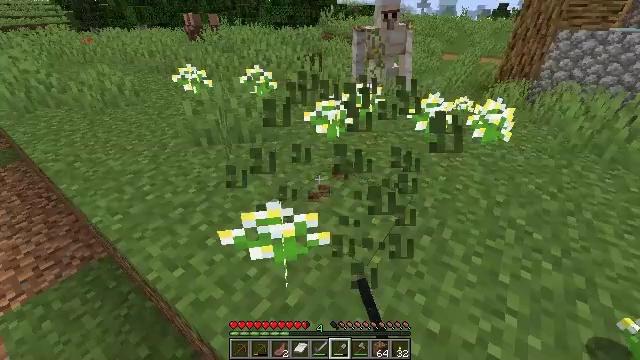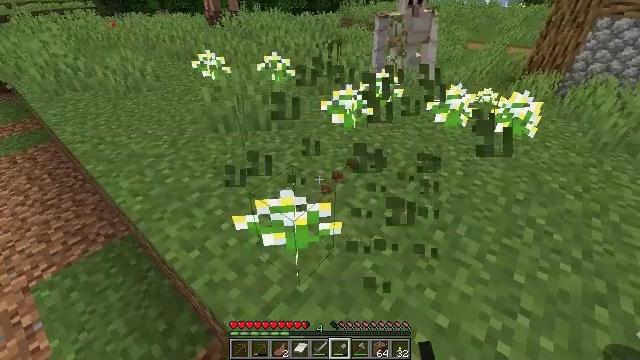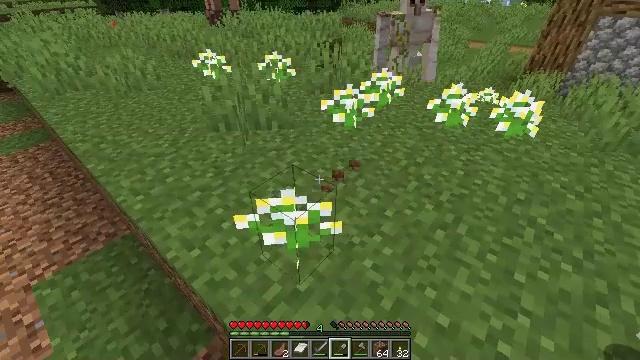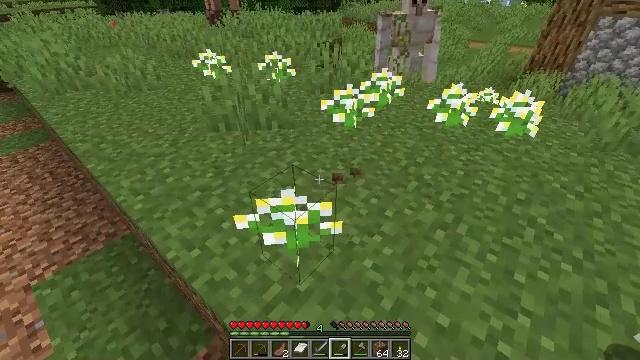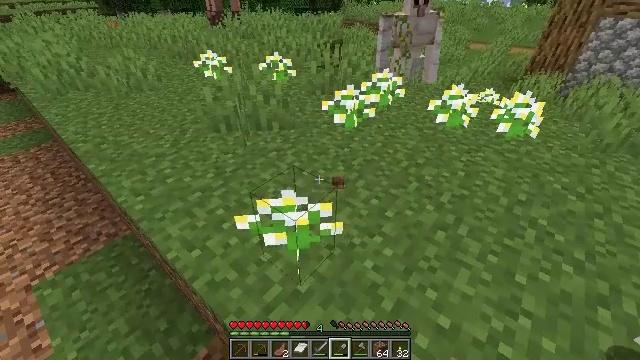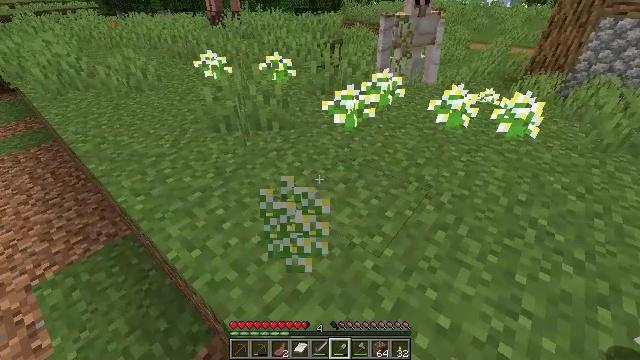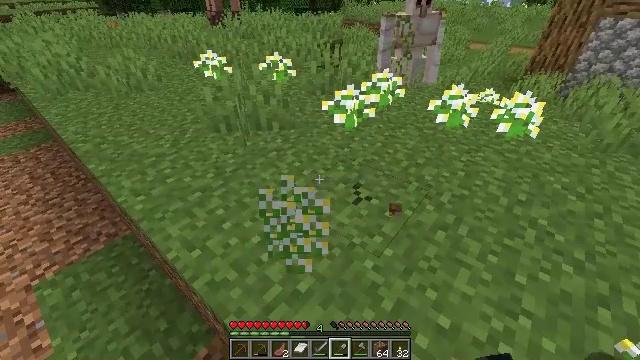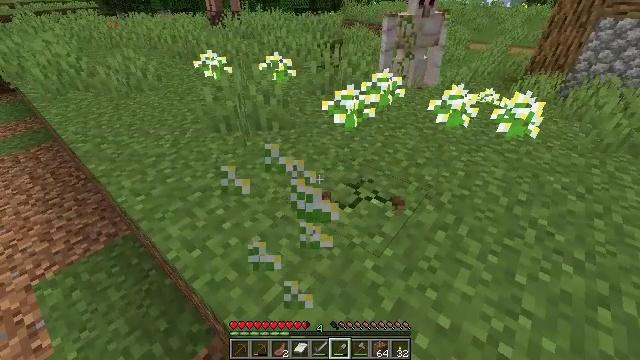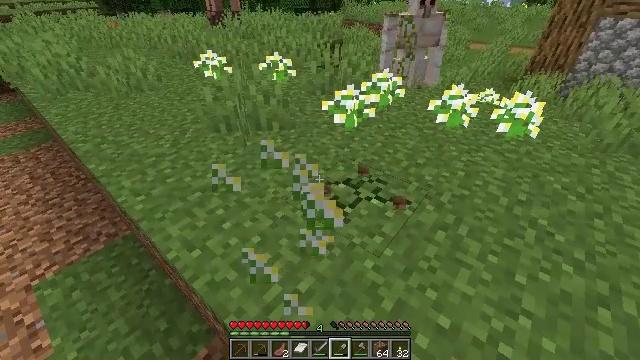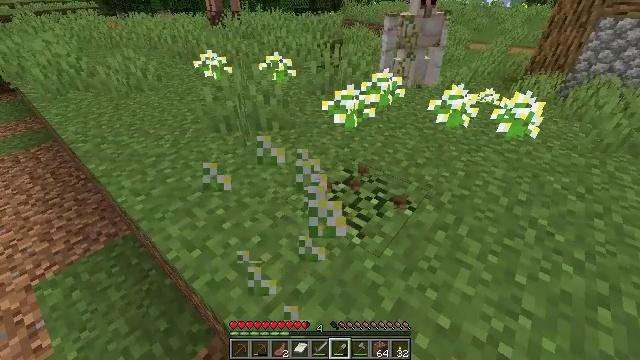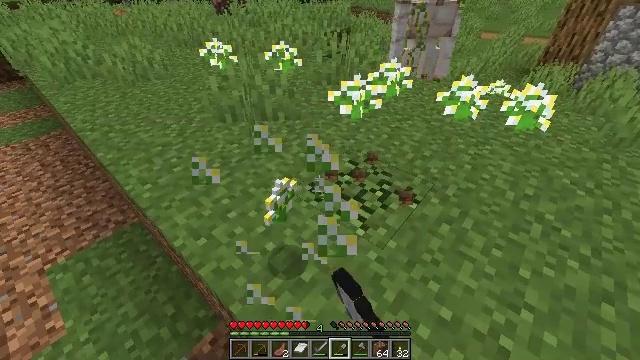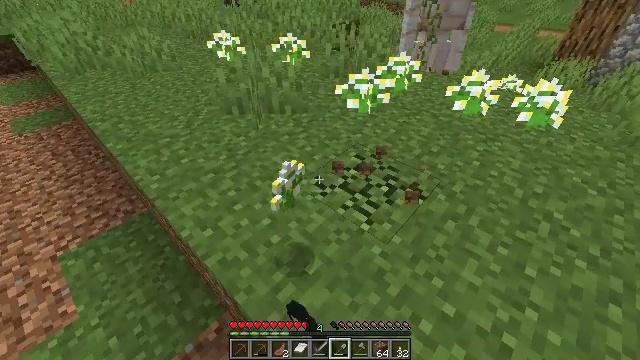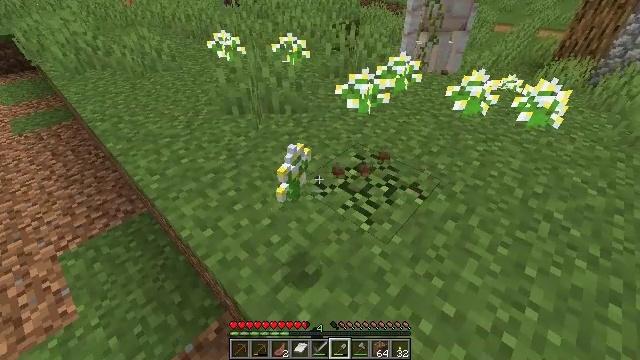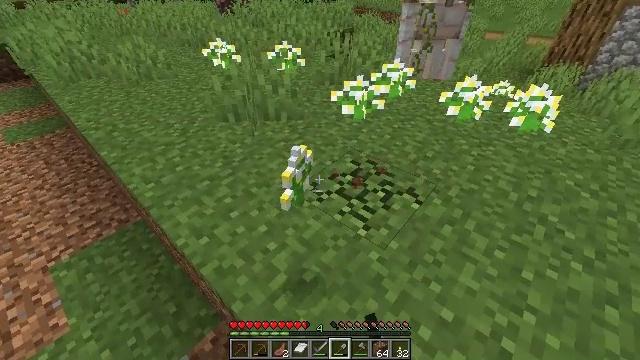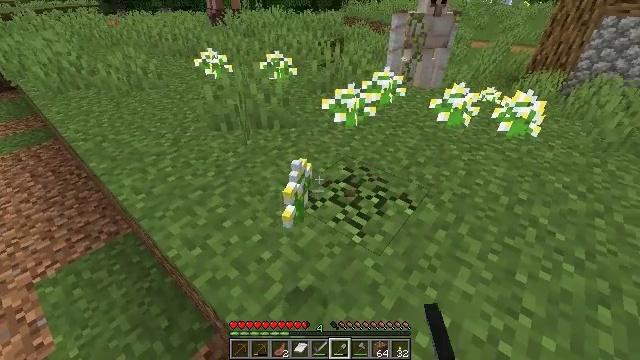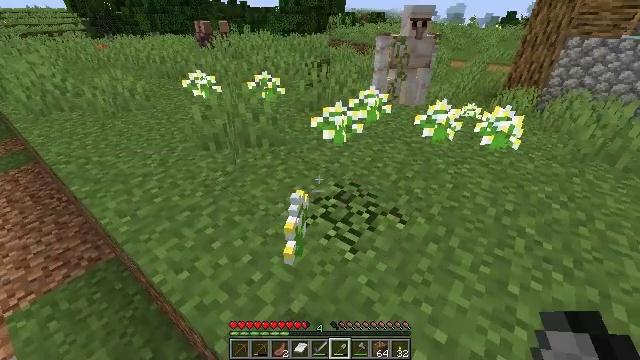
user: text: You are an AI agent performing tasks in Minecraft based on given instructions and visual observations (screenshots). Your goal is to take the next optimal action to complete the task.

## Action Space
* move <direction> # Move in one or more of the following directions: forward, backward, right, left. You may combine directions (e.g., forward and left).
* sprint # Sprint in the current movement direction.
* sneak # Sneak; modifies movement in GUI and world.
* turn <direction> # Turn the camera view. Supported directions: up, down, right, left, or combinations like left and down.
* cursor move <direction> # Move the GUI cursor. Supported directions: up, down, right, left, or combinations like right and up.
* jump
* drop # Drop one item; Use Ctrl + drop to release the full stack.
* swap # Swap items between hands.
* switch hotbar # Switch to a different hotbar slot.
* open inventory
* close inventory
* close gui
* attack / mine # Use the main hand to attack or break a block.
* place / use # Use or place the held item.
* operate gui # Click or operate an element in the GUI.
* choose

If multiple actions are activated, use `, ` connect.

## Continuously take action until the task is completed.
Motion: motion action
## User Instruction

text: Gather azure bluet from the ground.
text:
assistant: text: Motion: turn left and down
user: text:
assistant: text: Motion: no_op
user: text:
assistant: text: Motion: no_op
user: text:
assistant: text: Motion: no_op
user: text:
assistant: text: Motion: attack / mine
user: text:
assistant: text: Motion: attack / mine
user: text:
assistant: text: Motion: attack / mine
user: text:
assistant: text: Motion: attack / mine
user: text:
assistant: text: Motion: attack / mine
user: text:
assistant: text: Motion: turn left and down
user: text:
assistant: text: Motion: turn left and down
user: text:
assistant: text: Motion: no_op
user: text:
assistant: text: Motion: turn right and up
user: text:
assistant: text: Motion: turn right and up
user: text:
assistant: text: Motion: turn right and up
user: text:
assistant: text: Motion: move forward, turn right and up
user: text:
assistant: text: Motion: move forward
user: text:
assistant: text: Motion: move forward
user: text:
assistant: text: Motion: move forward, attack / mine
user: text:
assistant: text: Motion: move forward, attack / mine
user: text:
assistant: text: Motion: attack / mine
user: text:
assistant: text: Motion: attack / mine
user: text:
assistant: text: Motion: attack / mine
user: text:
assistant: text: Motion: attack / mine
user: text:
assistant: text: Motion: attack / mine
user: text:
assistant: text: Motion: attack / mine